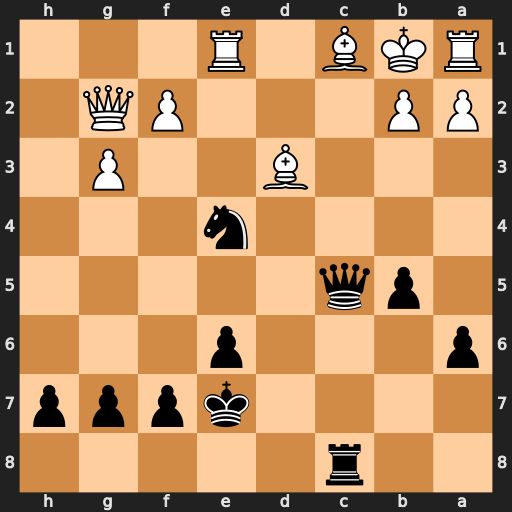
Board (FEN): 2r5/4kppp/p3p3/1pq5/4n3/3B2P1/PP3PQ1/RKB1R3
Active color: b
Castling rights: -
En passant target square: -
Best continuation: Qxc1+ Rxc1 Nd2#